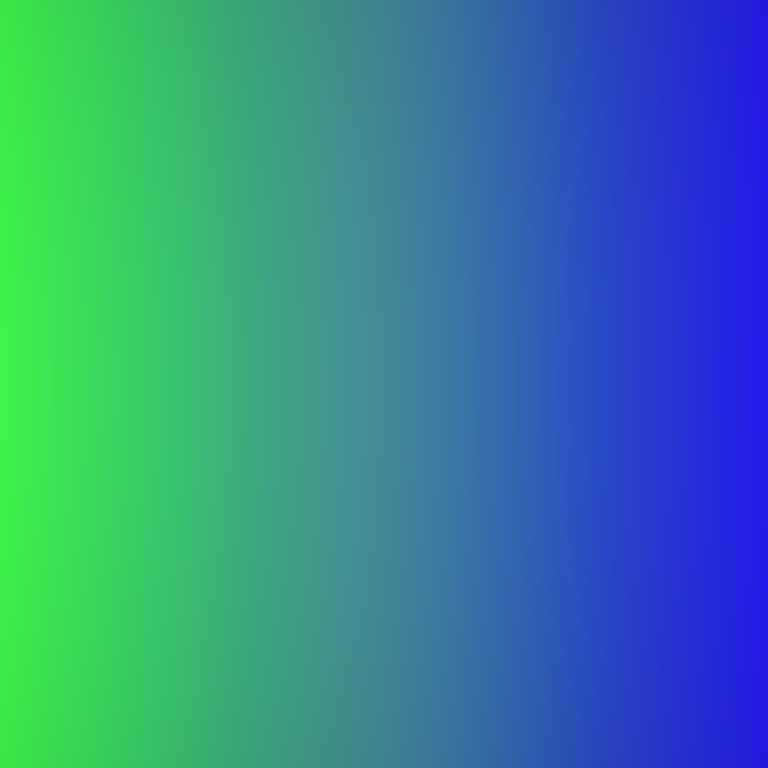
Abstract light effect, smooth gradient from vibrant green to deep blue, calm atmosphere, soft blend, no room, no furniture, no objects.